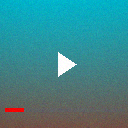
Screen state: on